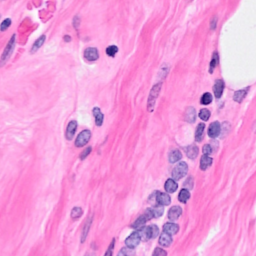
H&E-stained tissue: Breast